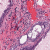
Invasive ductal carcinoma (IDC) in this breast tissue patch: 0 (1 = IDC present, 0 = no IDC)